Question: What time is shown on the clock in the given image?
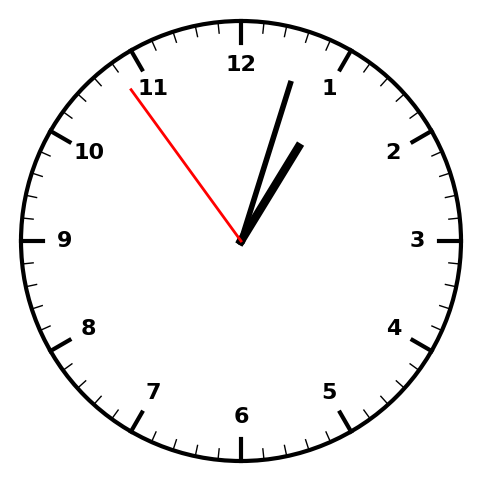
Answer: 01:02:54